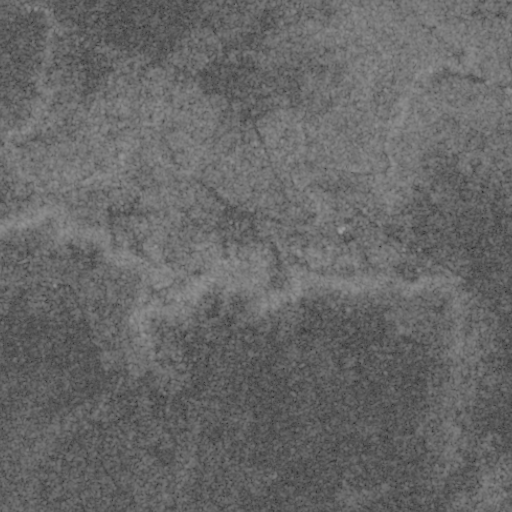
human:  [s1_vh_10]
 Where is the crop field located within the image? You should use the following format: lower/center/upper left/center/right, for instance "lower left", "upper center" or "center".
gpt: The crop field is located in the upper center of the image.
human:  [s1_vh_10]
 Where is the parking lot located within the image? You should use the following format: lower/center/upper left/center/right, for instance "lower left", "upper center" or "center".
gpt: The parking lot is located in the upper center of the image.
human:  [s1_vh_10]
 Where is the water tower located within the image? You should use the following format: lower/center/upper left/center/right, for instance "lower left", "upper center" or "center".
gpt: The water tower is located in the upper center of the image.
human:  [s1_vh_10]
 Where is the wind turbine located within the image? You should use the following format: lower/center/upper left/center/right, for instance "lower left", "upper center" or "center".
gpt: The wind turbine is located in the upper center of the image.
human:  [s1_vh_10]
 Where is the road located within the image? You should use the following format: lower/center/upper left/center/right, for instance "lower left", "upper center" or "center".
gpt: There is no road in the image.

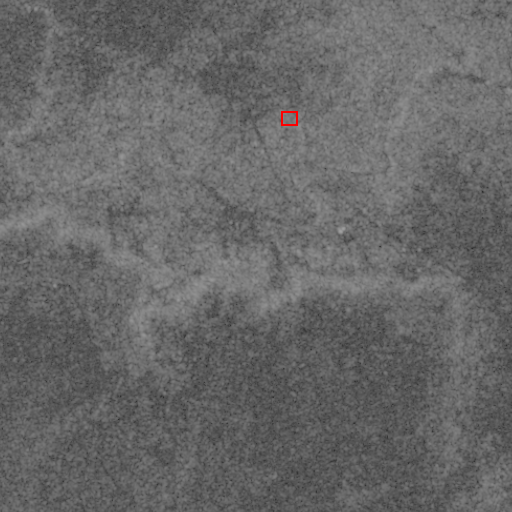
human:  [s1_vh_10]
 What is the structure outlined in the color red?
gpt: The structure outlined in red is a crop field.
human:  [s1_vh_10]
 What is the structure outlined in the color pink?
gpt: There is no pink outline.